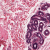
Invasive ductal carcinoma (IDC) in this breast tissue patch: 0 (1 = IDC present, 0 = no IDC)